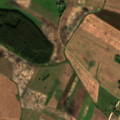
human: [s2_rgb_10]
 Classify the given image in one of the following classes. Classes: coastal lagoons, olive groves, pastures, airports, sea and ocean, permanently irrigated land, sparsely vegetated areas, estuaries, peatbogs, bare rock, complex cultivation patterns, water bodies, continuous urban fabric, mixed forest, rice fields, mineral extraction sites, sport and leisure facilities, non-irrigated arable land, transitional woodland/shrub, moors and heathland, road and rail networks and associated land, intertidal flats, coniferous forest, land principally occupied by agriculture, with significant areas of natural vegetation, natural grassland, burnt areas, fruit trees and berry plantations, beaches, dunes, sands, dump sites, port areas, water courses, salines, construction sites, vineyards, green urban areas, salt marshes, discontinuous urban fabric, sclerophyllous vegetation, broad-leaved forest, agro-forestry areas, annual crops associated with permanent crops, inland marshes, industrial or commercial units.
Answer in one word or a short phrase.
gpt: non-irrigated arable land, complex cultivation patterns, broad-leaved forest